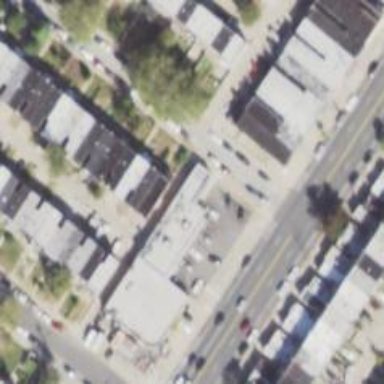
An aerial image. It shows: Alley classified as service road.